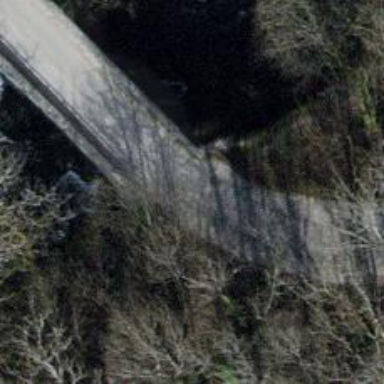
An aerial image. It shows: Tertiary road on asphalt surface that goes over bridge. There are no sidewalks.